Question: When i try to load my layout (layout-xlarge-land and layout-xlarge) for Galaxy s4 with 1920x1080 resolotion it goes to wrong one (layout-large-mdpi).
is there something wrong with my emulator setting ?
im using these setting for my avd :

and for layout i have these folders :
'''
layout-mdpi:
--a.xml
layout-land-mdpi:
--a.xml
layout-large-mdpi:
--a.xml
layout-land-large-mdpi:
--a.xml
layout-xlarge:
--a.xml
layout-xlarge-land:
--a.xml
layout-xxhdpi:
--a.xml
layout-land-xxhdpi:
--a.xml
'''
and each xml layout file contain this view :
'''
<View
android:layout_width="0.0dip"
android:layout_height="0.0dip"
android:layout_weight="1.0"
android:id="@+id/mylayouttype"
android:tag="layout-mdpi"/>
'''
The tag part changes depend on folder name and layout type(land or normal)
in code i check for desire layout like this in start of application :
'''
setContentView(R.layout.a);
View v = (View)findViewById(R.id.layouttype);
Log.i(getClass().getSimpleName(),"Layout is : "+ v.getTag().toString());
'''
it works for other device size but on S4 , it returns "layout-mdpi" instead of "layout-xlarge"
this is my manifest.xml :
'''
<uses-sdk
android:minSdkVersion="6"
android:targetSdkVersion="19" />
'''
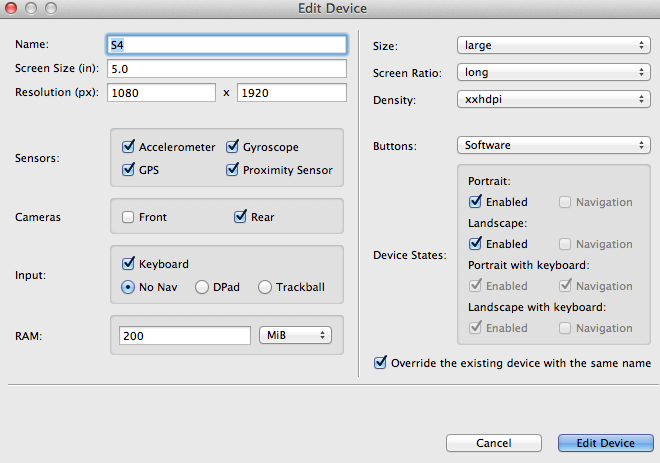
Answer: You could try replace your folder's name to "layout-1920x1080"